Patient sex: M
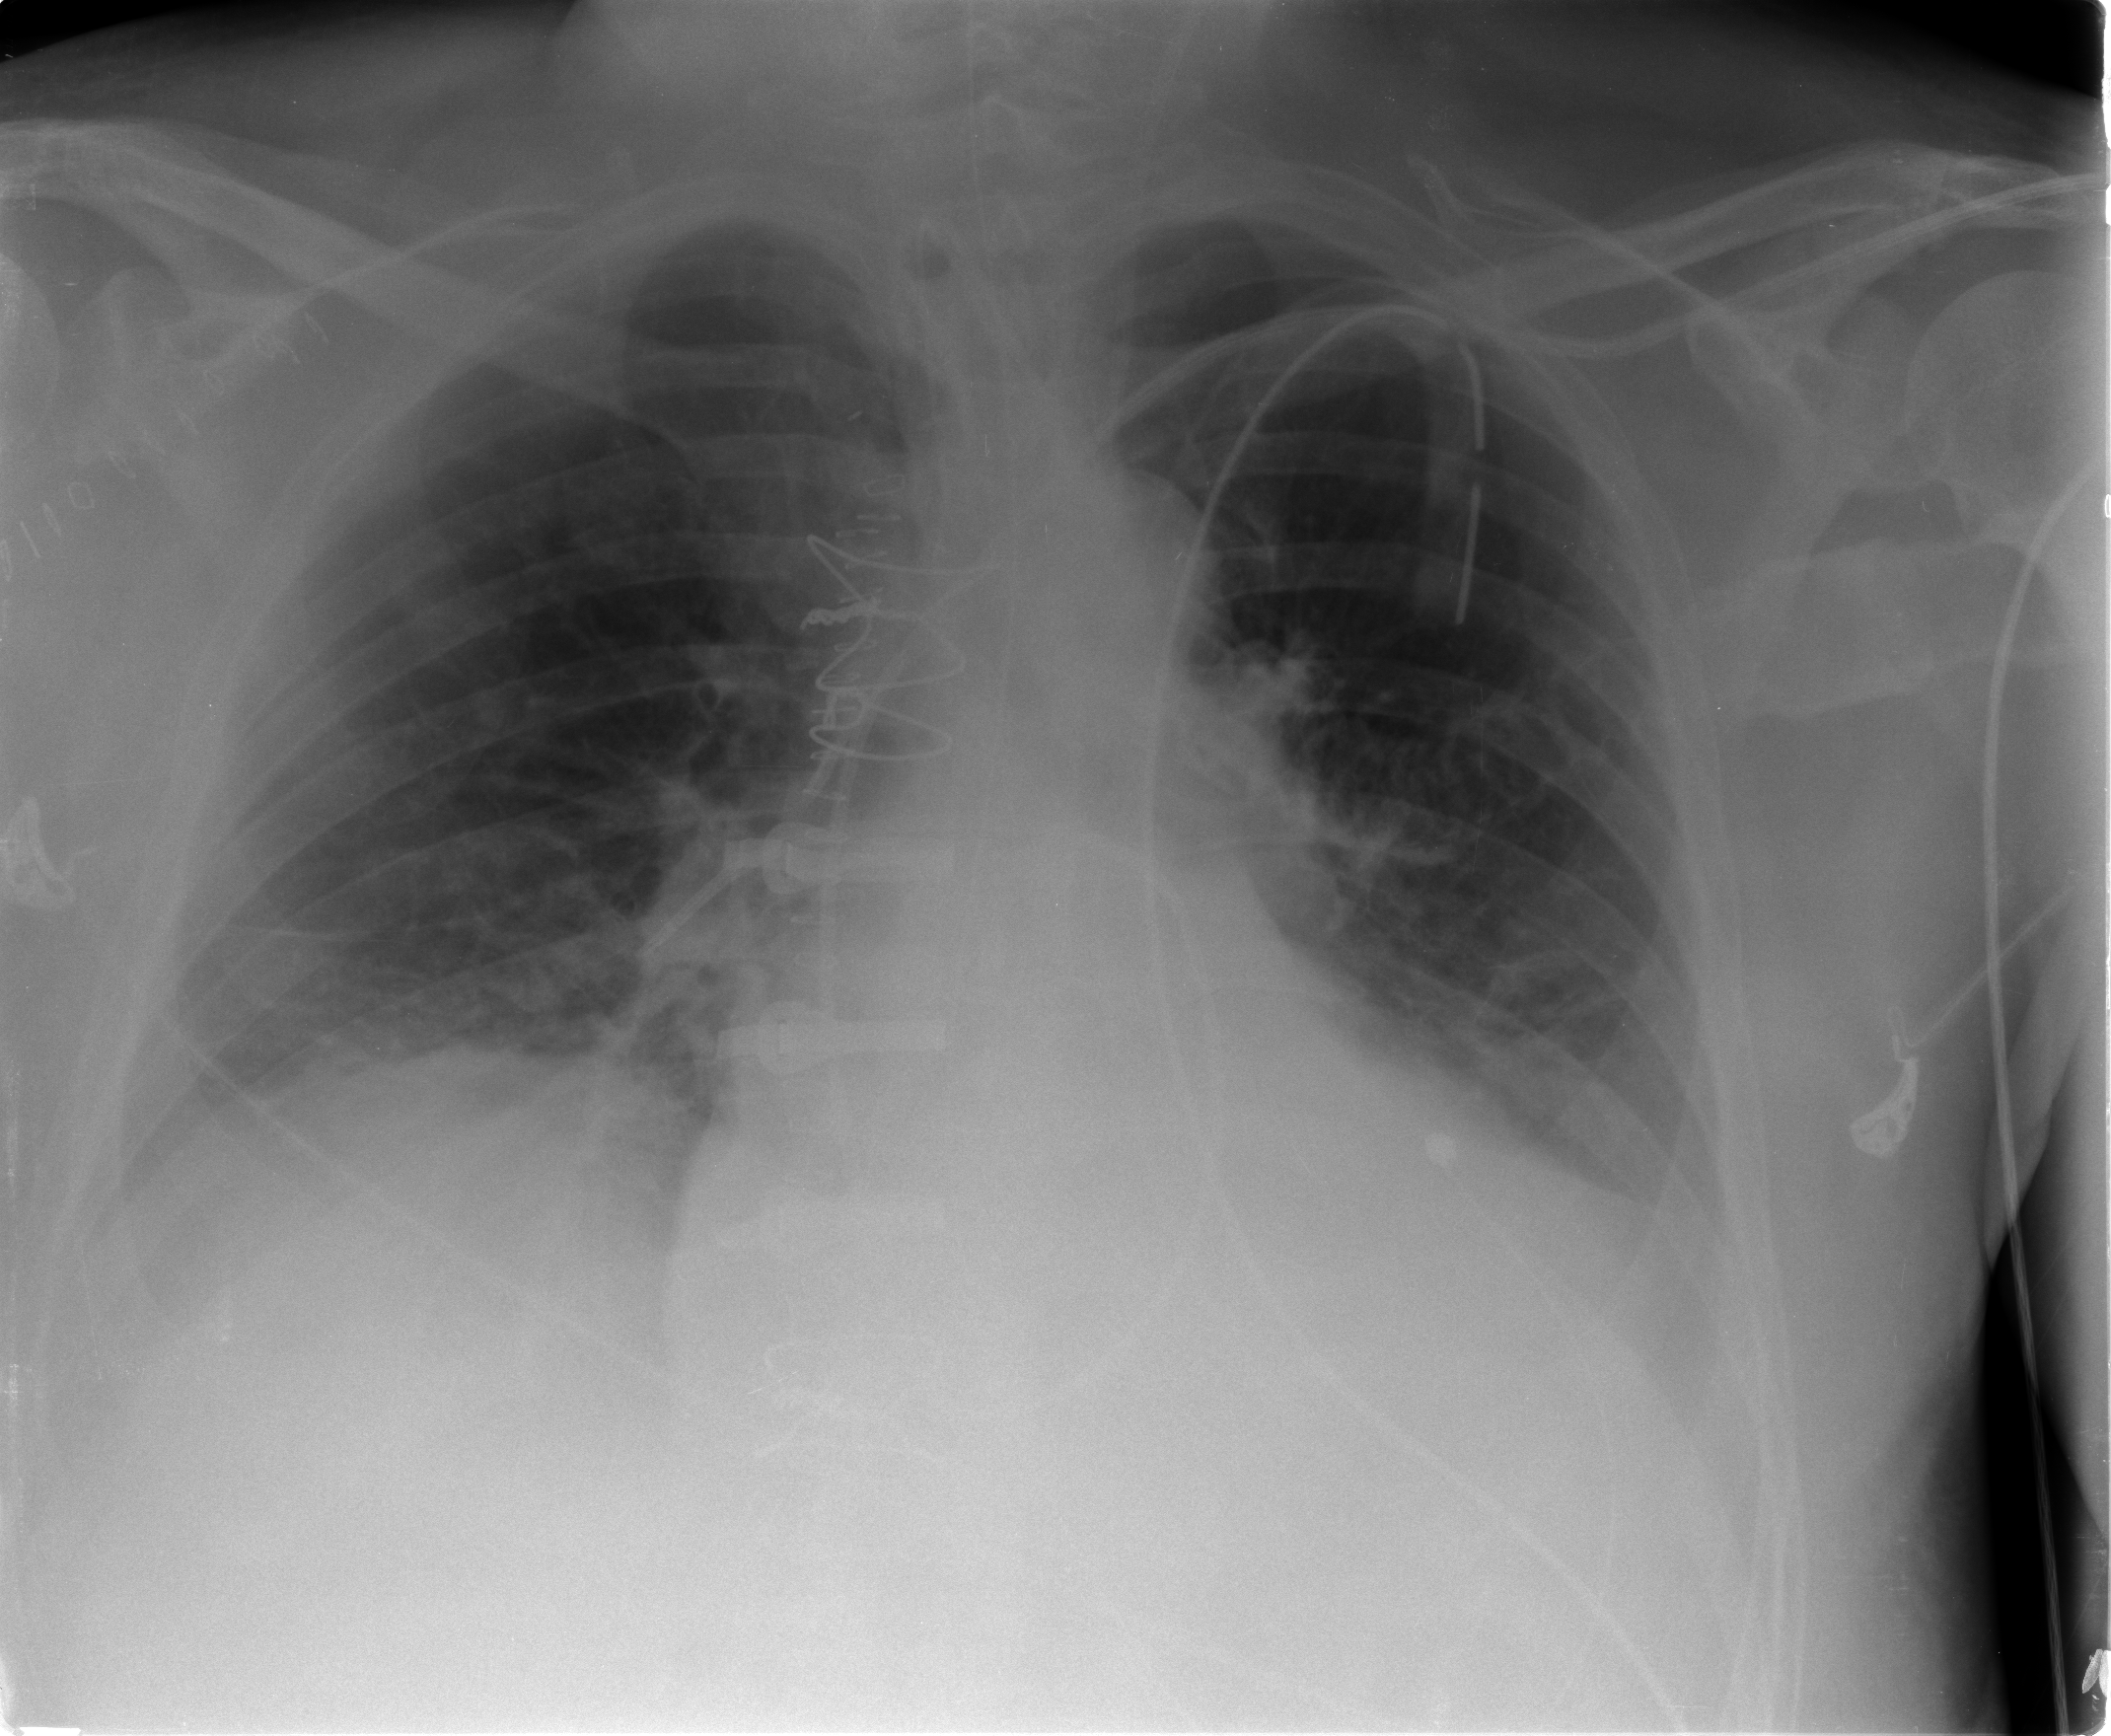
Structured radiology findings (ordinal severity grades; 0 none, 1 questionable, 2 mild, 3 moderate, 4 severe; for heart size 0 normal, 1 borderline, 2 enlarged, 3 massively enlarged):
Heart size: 2
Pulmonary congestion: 2
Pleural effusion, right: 1
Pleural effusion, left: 1
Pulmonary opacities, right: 1
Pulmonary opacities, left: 1
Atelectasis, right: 2
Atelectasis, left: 2